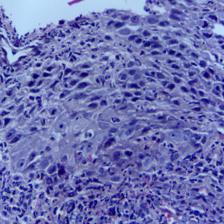
Diagnosis: OSCC